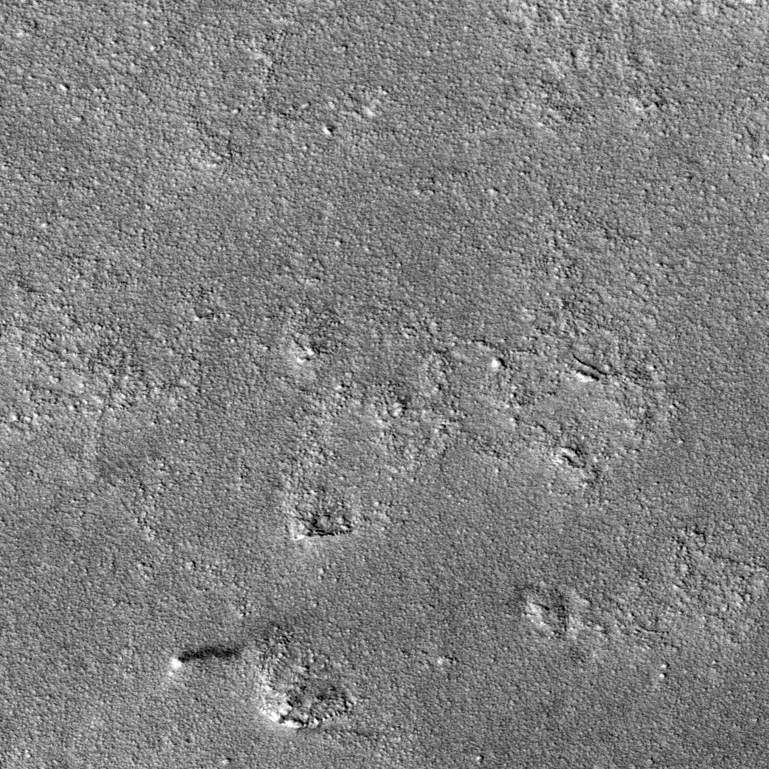
Label: dustdevil